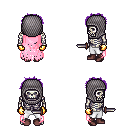
a pixel art fantasy rpg character, male body template, skeleton, pink tattered cape, white pants, purple bedhead hairstyle, chain hood, gold gloves, maroon shoes, dagger, four views (front, back, left, right), 2x2 character sprite sheet, small pixel art, hard edges, no anti-aliasing